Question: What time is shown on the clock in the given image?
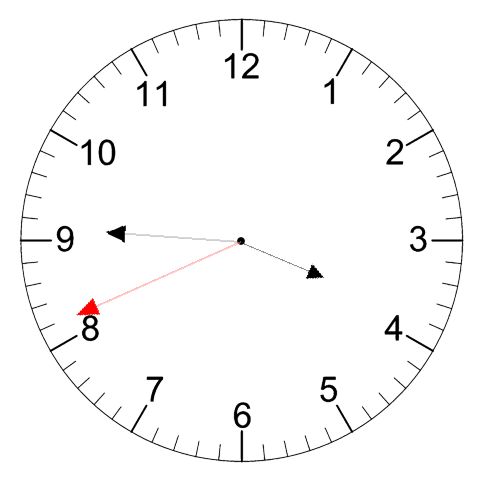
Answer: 03:45:41